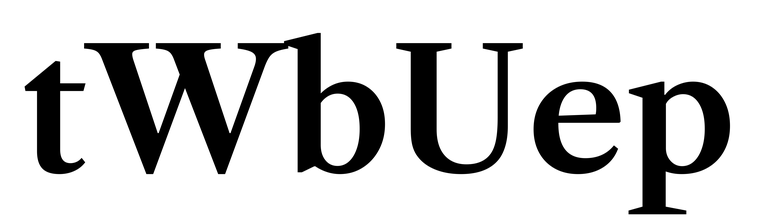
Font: LibreCaslonText_SemiBold